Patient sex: F
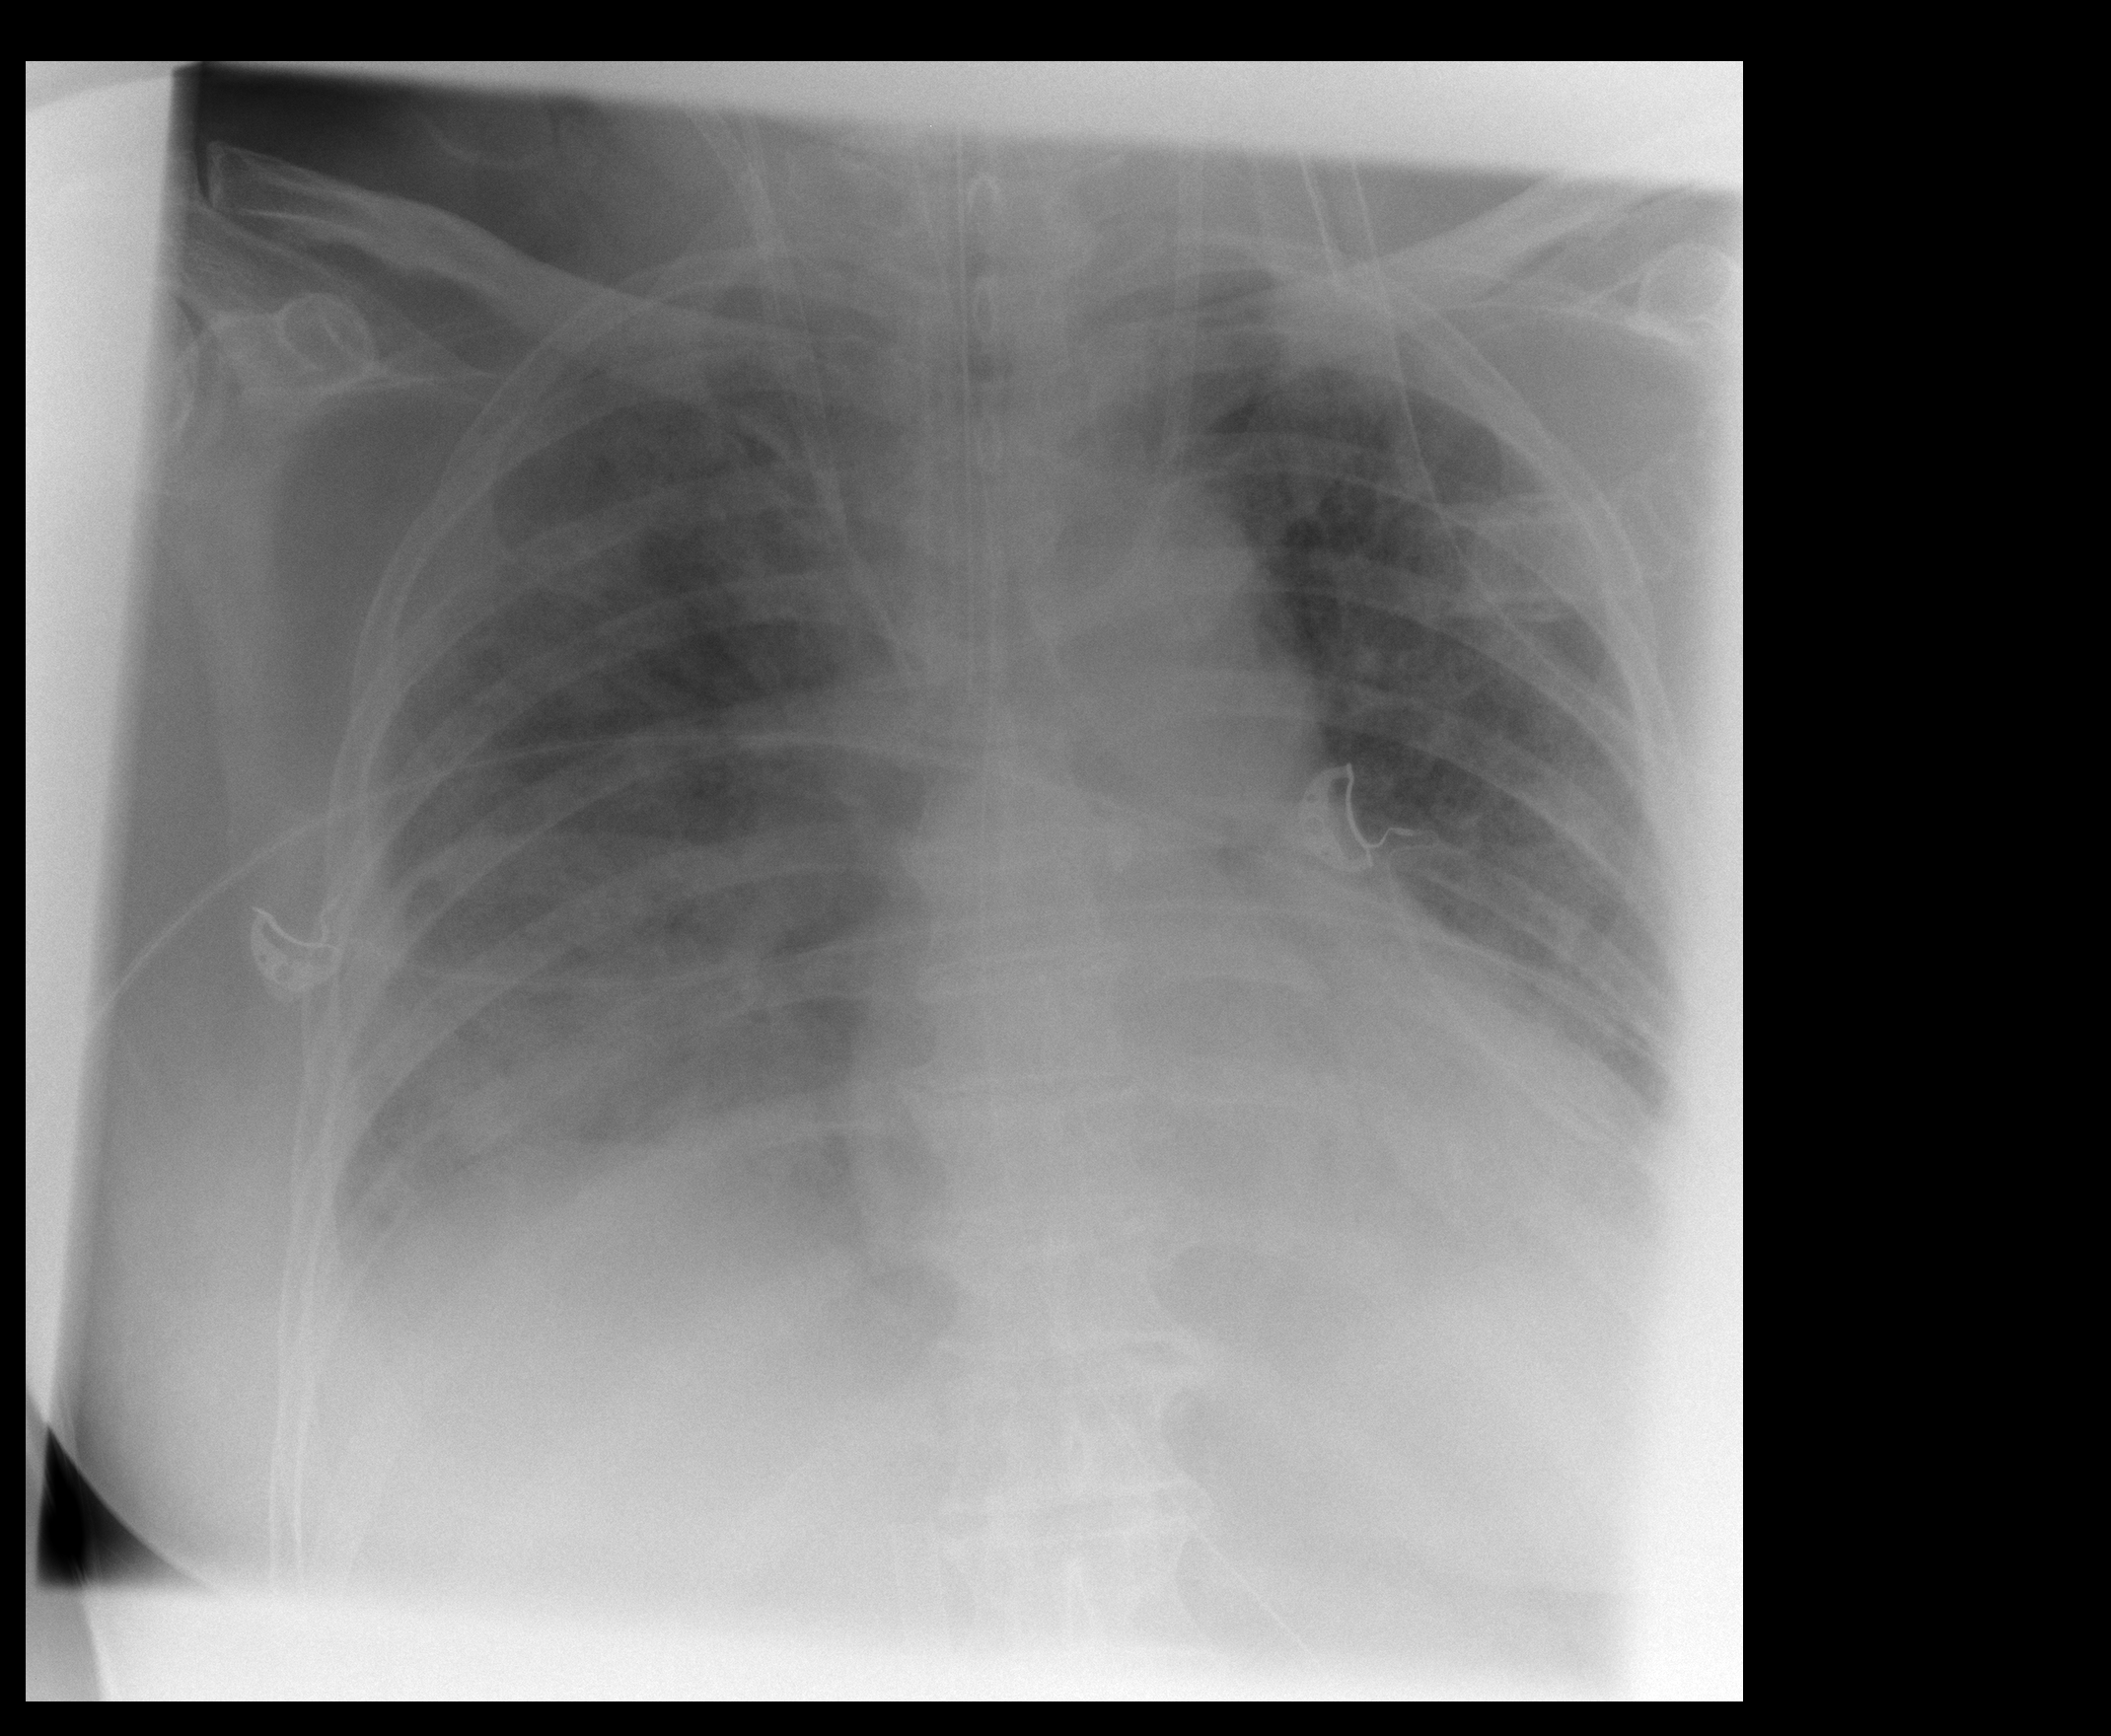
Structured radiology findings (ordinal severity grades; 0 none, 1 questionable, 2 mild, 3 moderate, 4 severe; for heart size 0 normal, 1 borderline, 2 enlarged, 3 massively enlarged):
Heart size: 2
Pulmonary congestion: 3
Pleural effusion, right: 2
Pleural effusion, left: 2
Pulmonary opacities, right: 3
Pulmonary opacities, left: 2
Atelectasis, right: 2
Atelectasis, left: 2